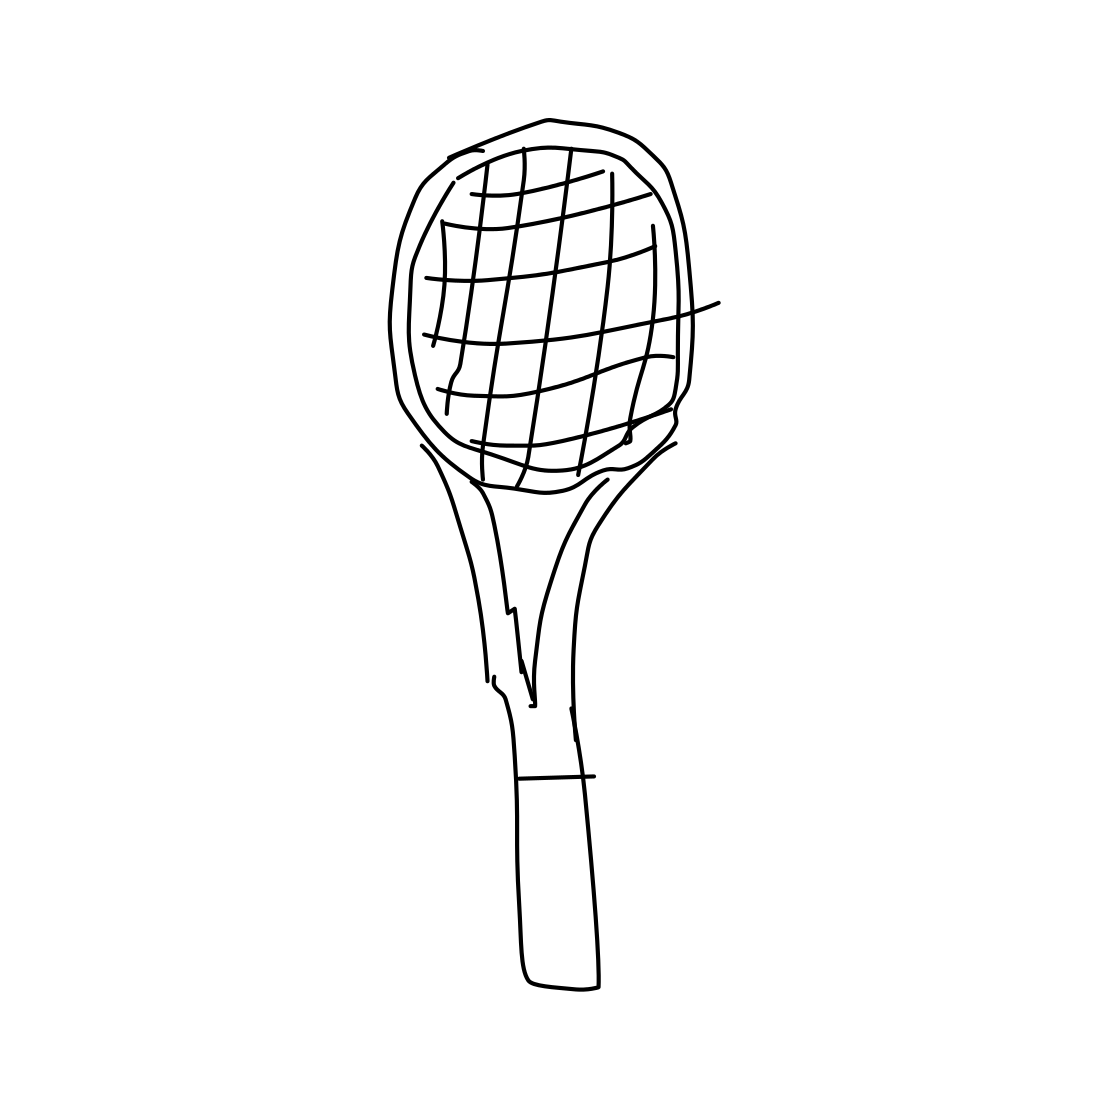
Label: tennis-racket